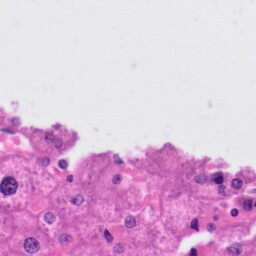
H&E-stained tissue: Liver